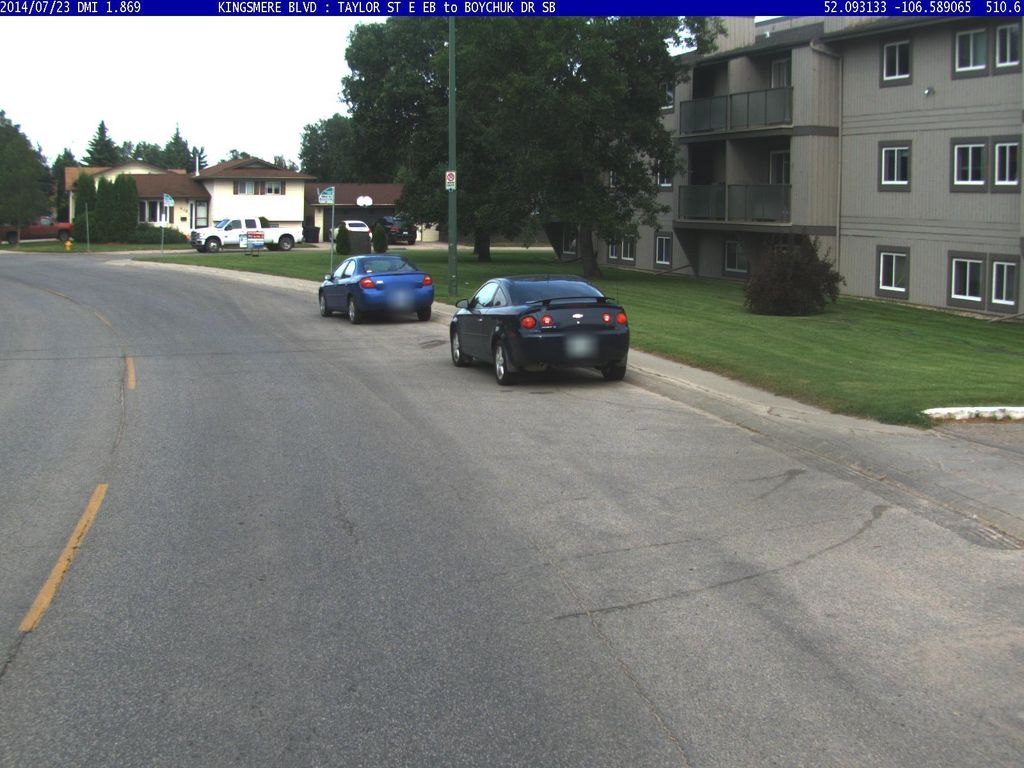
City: saskatoon